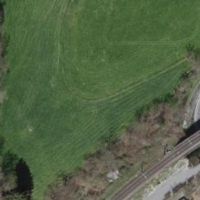
EUNIS habitat code: 25
Species observed at this site:
Rhamnus cathartica
Lotus corniculatus